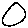
Label: line